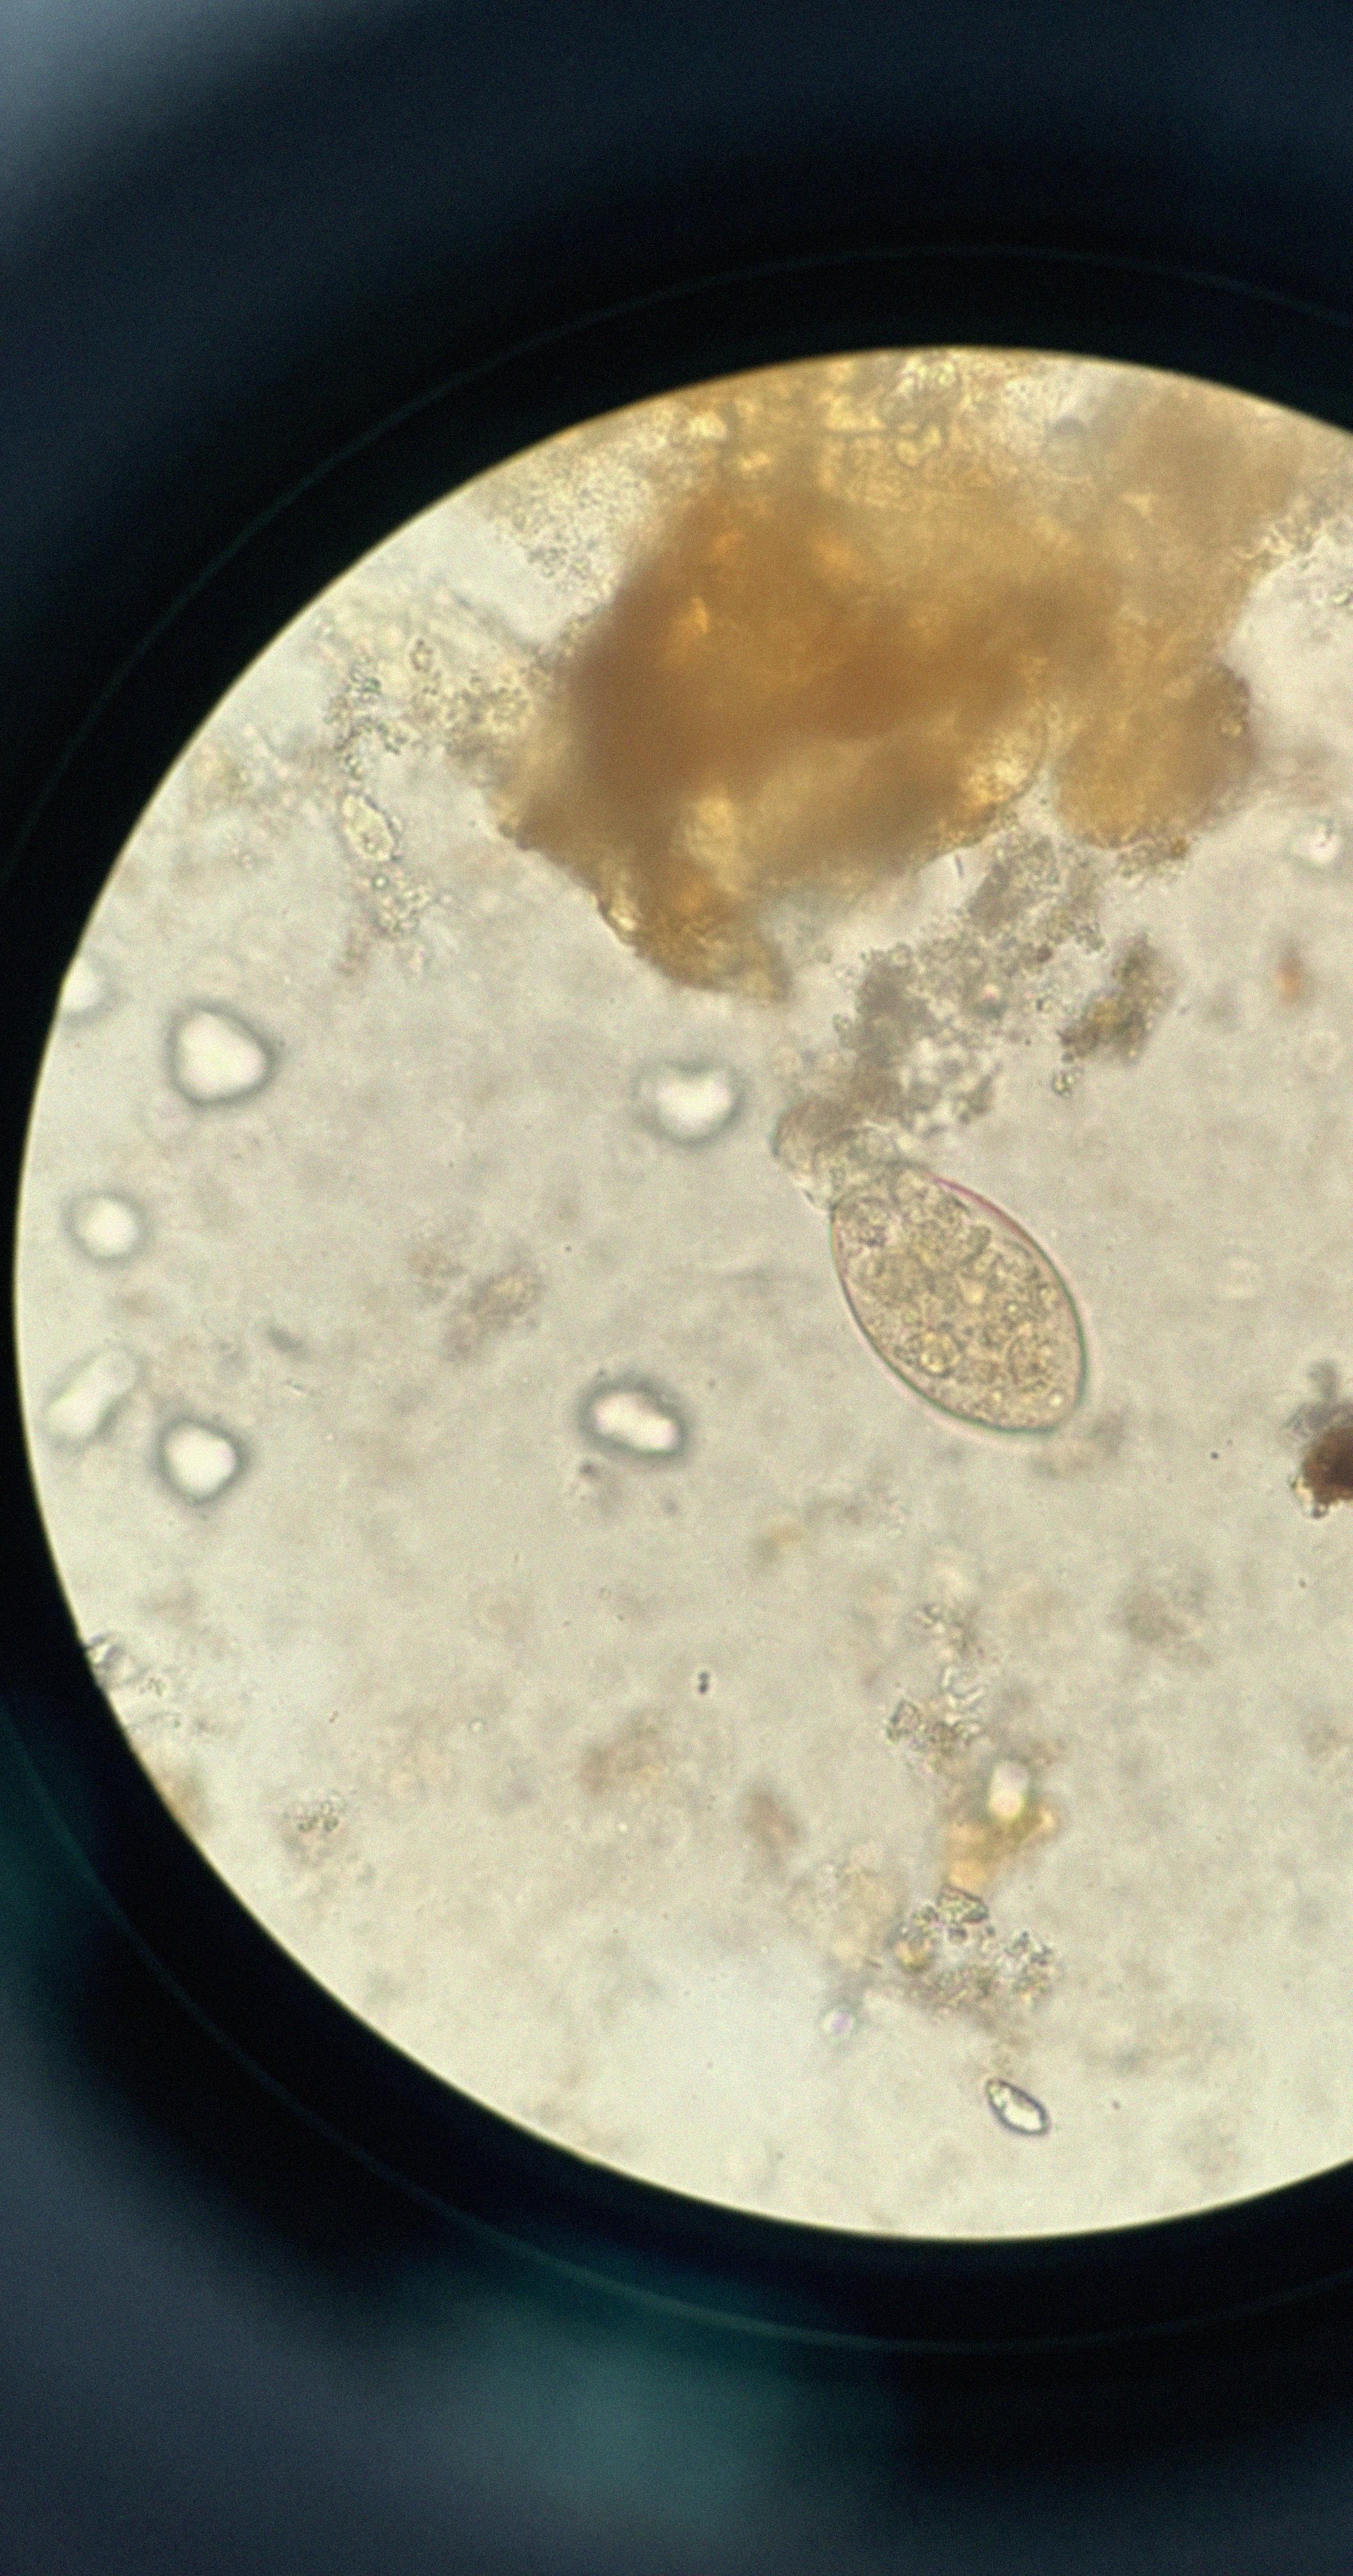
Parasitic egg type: Fasciolopsis buski